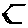
Label: hexagon